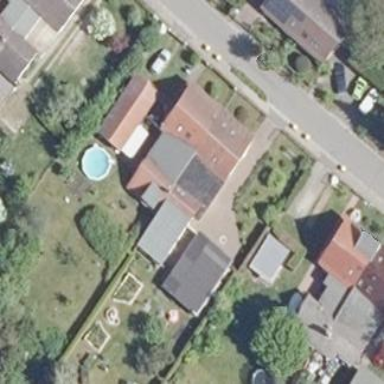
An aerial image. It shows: Semidetached house.